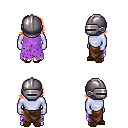
a pixel art fantasy rpg character, male body template, dark elf, purple skin, maroon tattered cape, robe skirt, red swoop hairstyle, metal helm, brown slippers, four views (front, back, left, right), 2x2 character sprite sheet, small pixel art, hard edges, no anti-aliasing